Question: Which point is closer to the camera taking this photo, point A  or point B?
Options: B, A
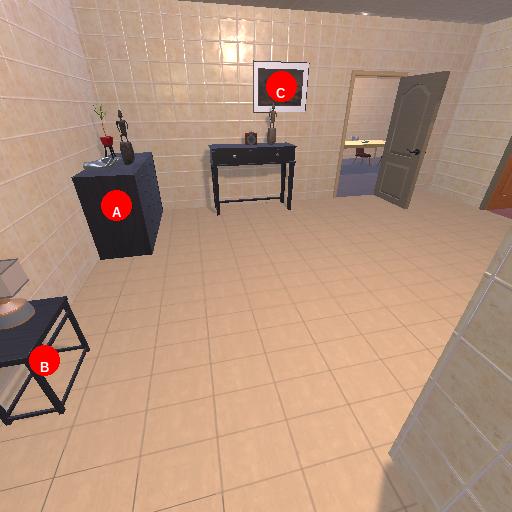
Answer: B